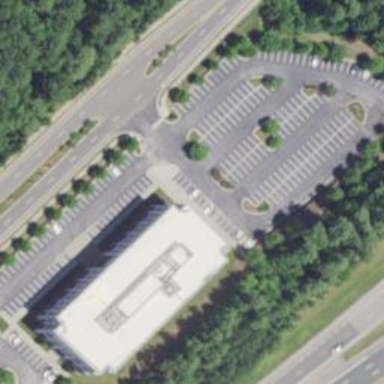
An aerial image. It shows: Office building.